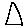
Label: triangle